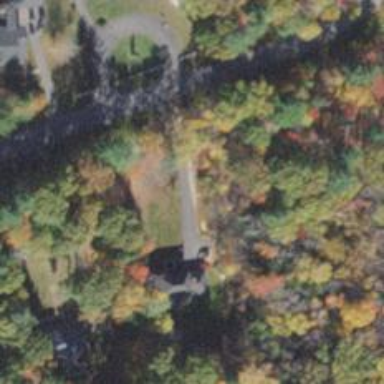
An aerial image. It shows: Driveway leading to service road.